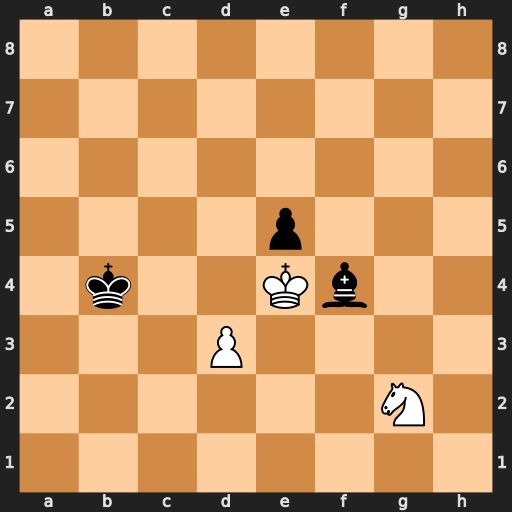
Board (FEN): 8/8/8/4p3/1k2Kb2/3P4/6N1/8
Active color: w
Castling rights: -
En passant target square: -
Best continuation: Nxf4 exf4 Kxf4